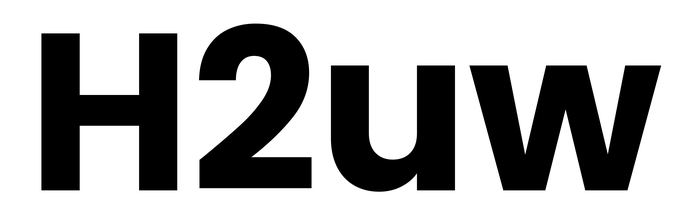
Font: Poppins-Bold